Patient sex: F
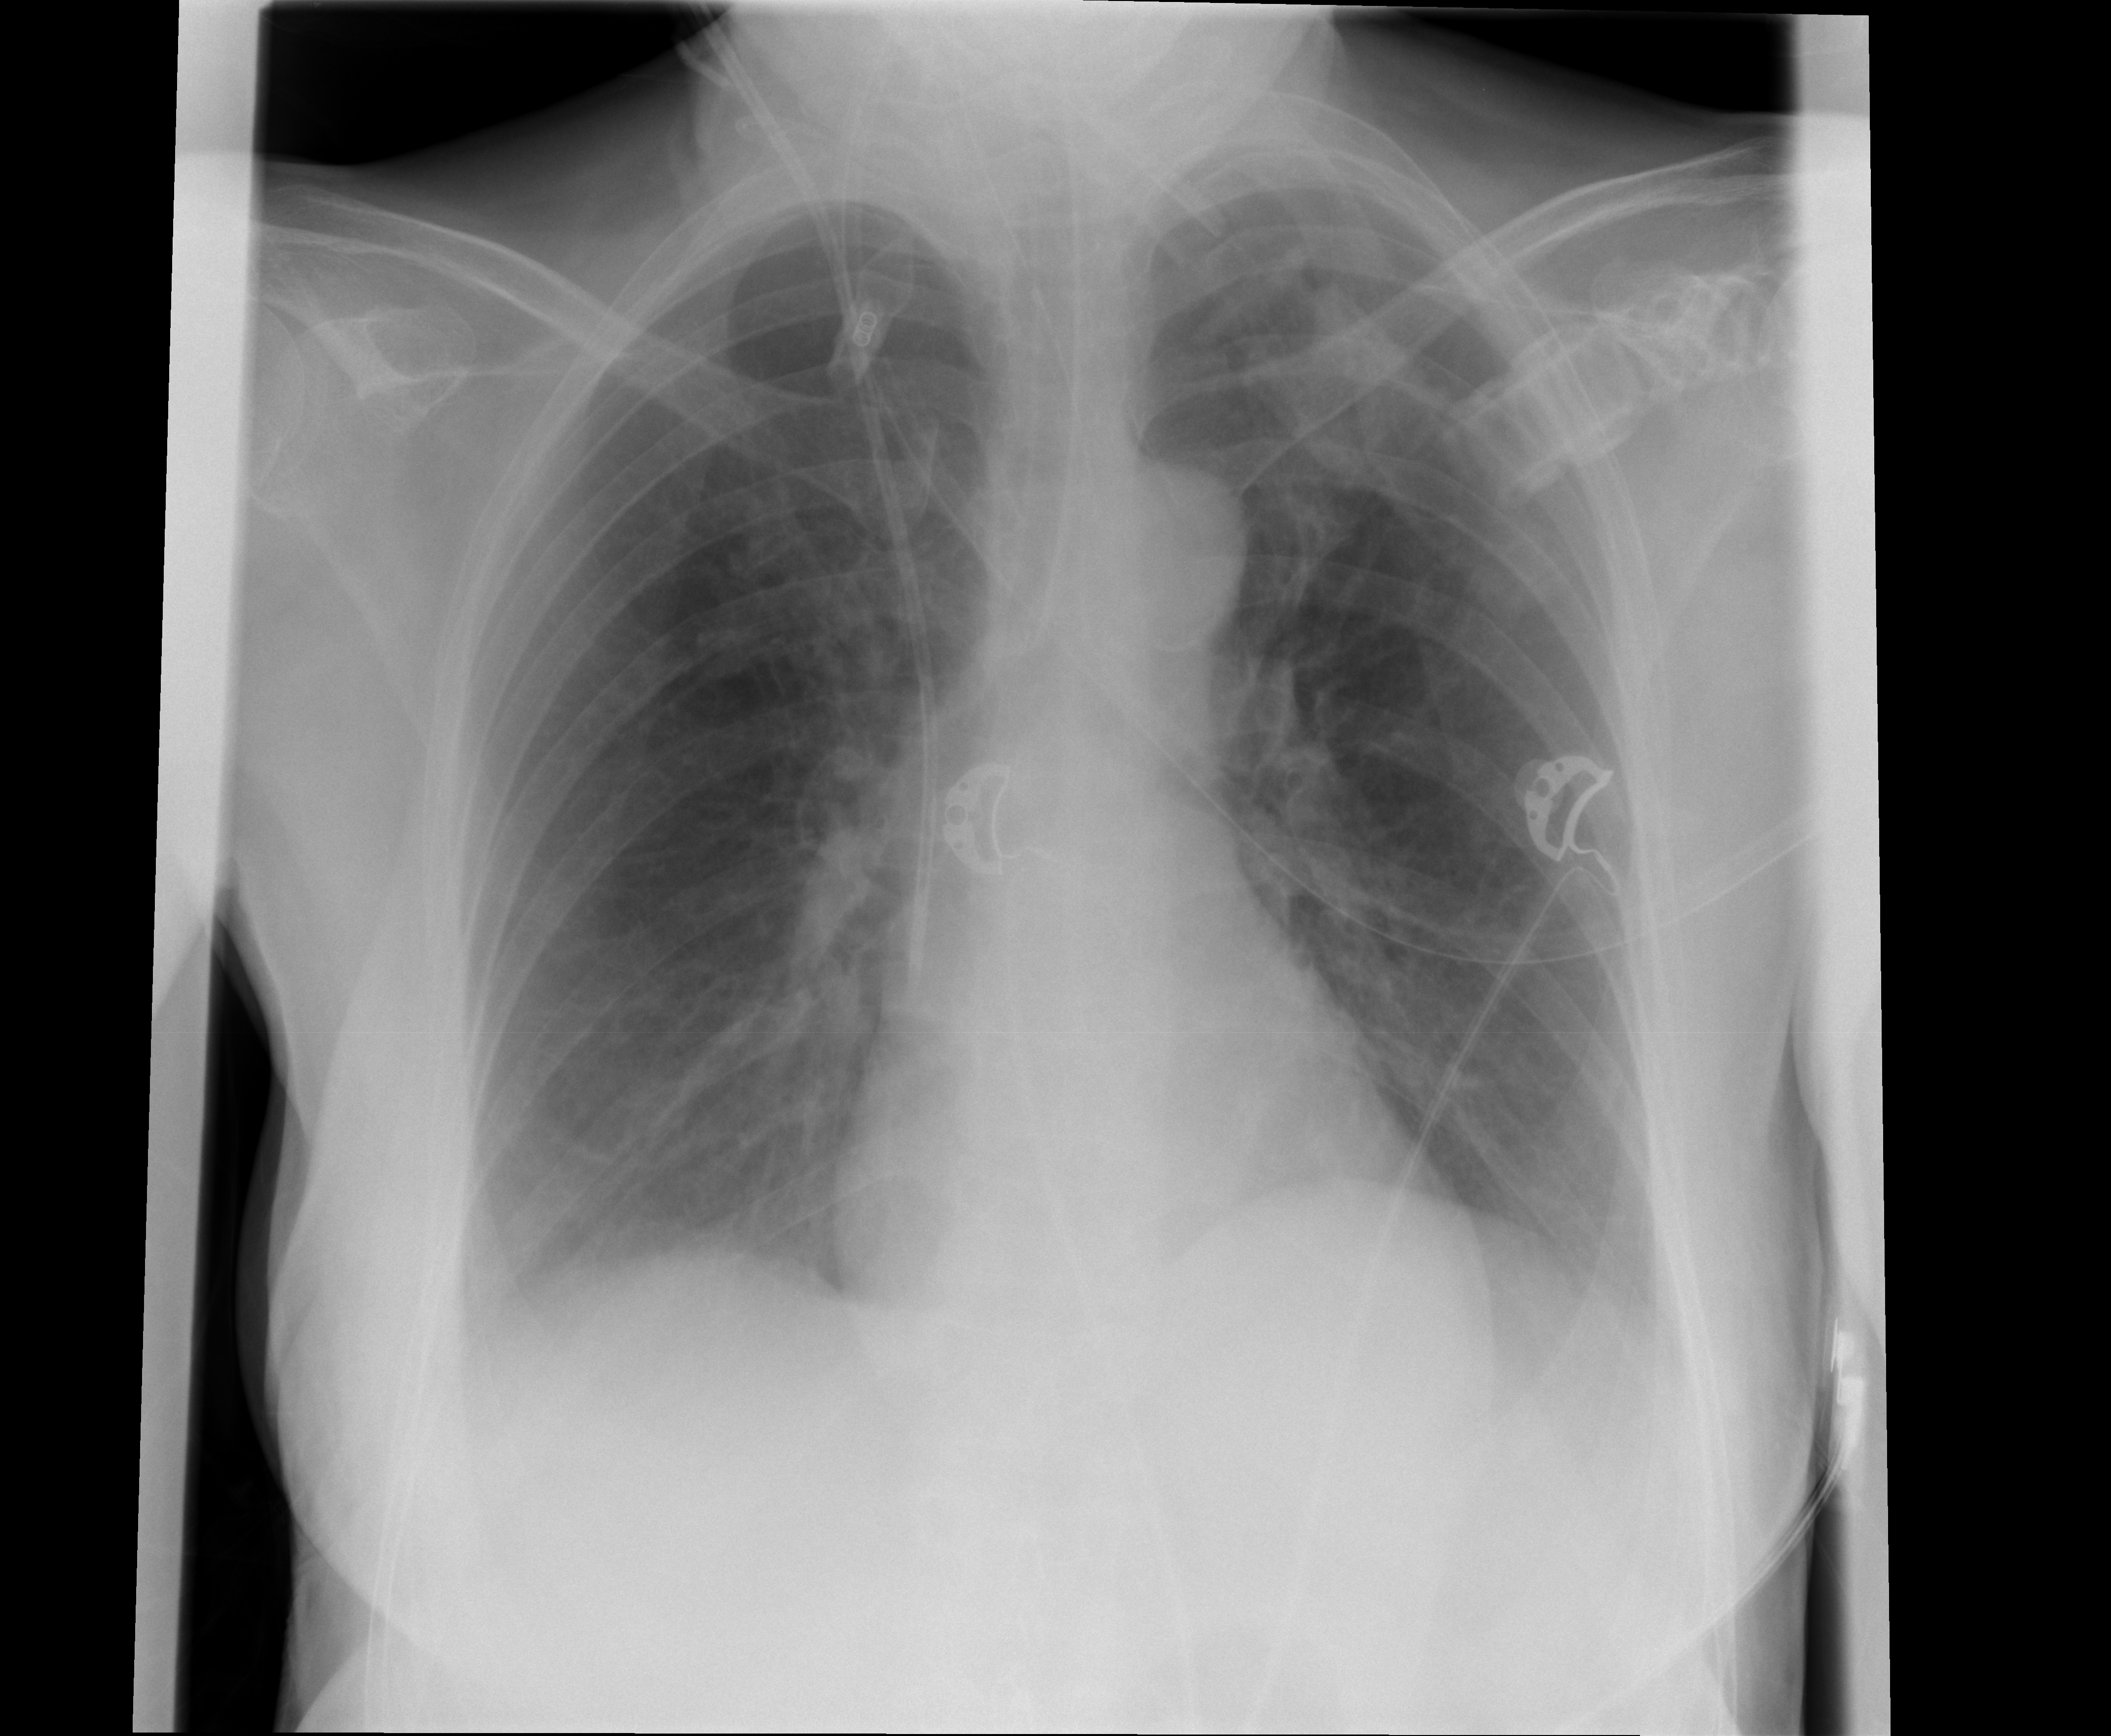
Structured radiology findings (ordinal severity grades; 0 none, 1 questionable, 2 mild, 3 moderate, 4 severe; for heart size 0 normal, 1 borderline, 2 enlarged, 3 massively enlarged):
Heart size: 0
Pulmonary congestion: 0
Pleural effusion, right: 2
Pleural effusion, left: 2
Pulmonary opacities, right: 1
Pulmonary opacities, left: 0
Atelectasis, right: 0
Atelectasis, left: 0